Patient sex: M
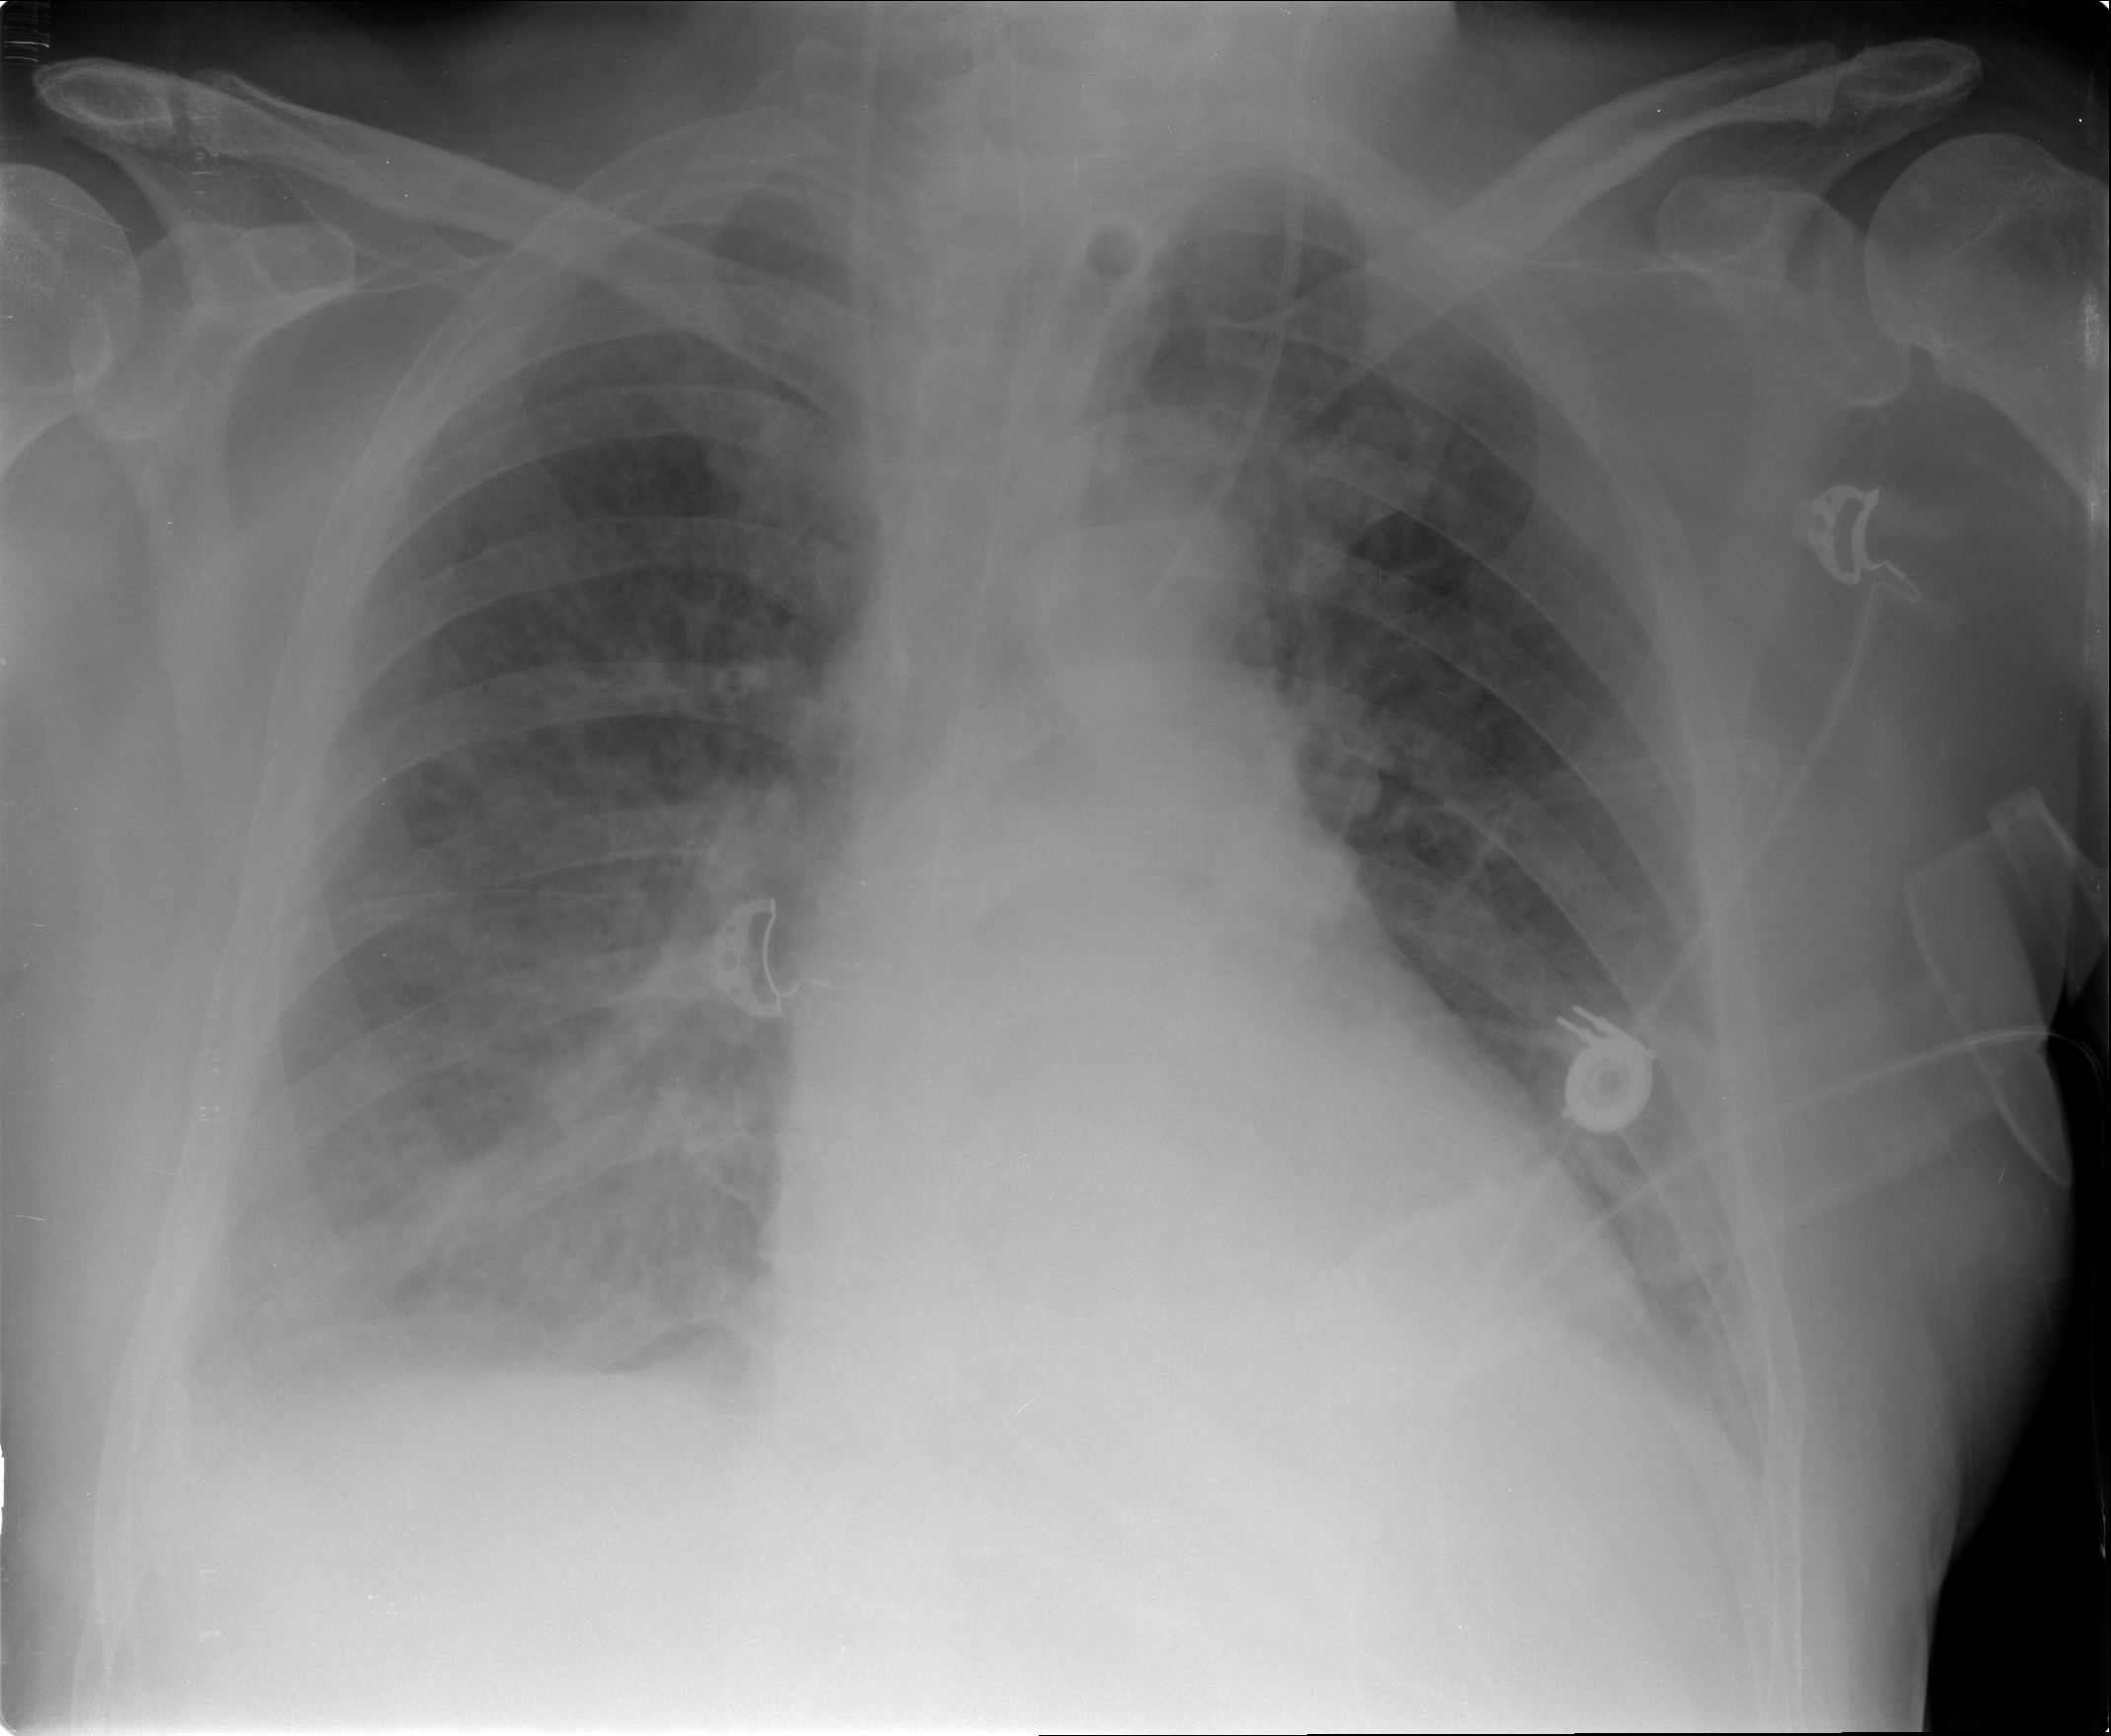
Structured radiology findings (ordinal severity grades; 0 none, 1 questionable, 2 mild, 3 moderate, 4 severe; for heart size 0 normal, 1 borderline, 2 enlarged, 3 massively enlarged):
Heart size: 2
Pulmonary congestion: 3
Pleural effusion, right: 2
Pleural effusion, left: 2
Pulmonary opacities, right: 2
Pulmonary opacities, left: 2
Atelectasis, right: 2
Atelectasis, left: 2